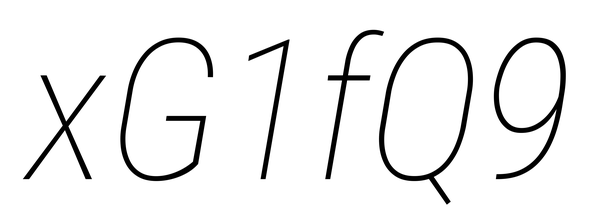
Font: Roboto-Italic_Condensed_Thin_Italic